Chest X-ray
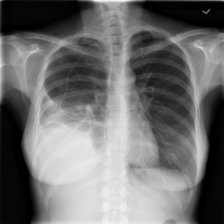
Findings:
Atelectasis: negative
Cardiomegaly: negative
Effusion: positive
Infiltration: negative
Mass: negative
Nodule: negative
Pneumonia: negative
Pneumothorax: negative
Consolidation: negative
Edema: negative
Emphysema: negative
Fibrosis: negative
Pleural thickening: negative
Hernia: negative